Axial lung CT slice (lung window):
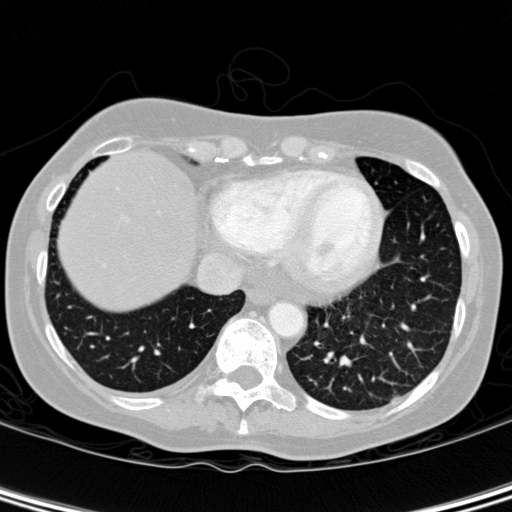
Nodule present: no